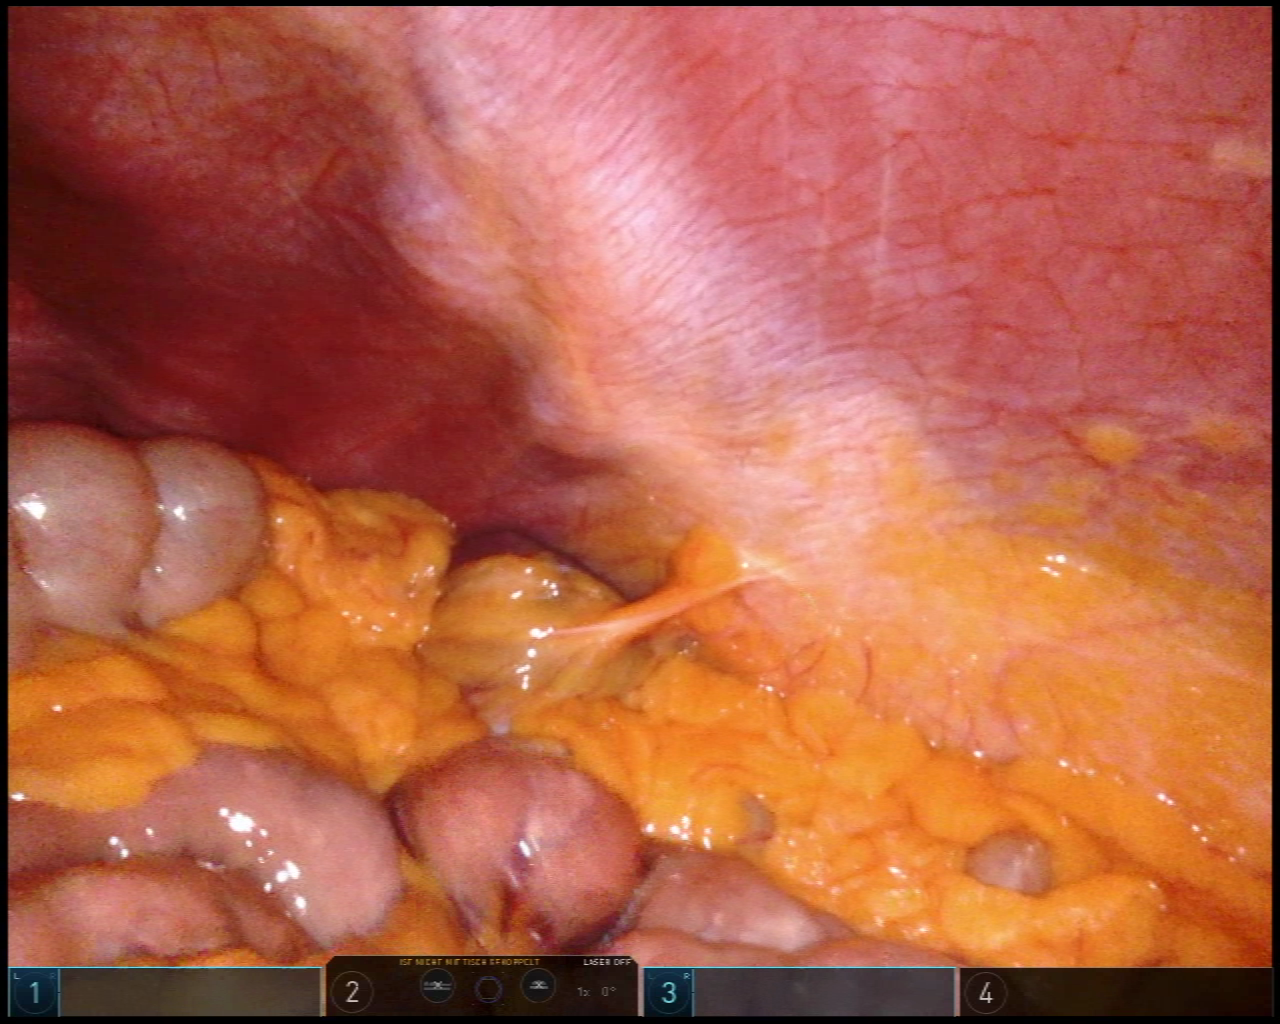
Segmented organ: small_intestine
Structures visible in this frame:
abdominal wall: yes
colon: yes
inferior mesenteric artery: no
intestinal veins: no
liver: no
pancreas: no
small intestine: yes
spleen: yes
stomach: no
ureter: no
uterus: no
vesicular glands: no